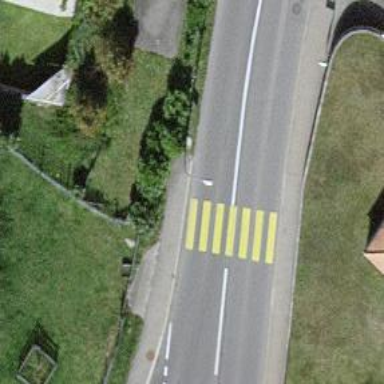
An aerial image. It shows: Marked crossing with zebra markings.